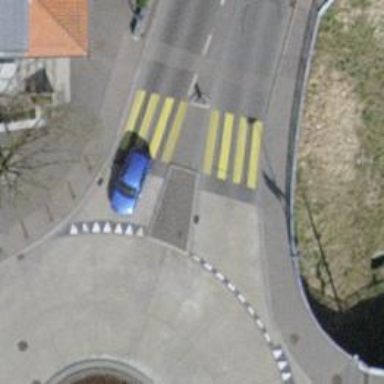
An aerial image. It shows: Uncontrolled zebra crossing with central island.